Question: I have a table shown below that I would like to separate into two. The catch is the number of rows varies and I need the table to separate at the third row that contains the string 'CPT'. This row is not always the 10th row. The table is represented by the dataframe 'dfm'. I want to be able to create two new dataframes, one containing the rows above the third row containing 'CPT' and one containing the rows below the third row containing 'CPT'

I have the following code so far to identify all the rows and specifically the third row containing 'CPT' but I'm not sure if I'm on the right track.
'''
dfm.columns
i= dfm.index[dfm['LABEL(click to hide)'] == 'CPT'].tolist()
i
i[-1]
Filter_dfm = dfm[dfm.index.isin(i)]
Filter_dfm
'''
Edit:
I used the following code to split the dataframe, dfm, into multiple dataframes at the rows containing 'CPT'
'''
dfm.rename(columns = {'LABEL(click to hide)' : 'ExSD', '(I)' : 'Risk'}, inplace = True)
m = dfm.ExSD.str.contains('CPT').cumsum()
d = {f'dfm{i}': g for i, g in dfm.groupby(m)}
for k, v in d.items():
print(k)
print(v, end='
')
'''
Then to return the data frames I wanted I used
Input:
'''
d['dfm2']
'''
Output:
'''
ExSD Risk
1 CPT % Utilization Cumulative (With No New Charge) ...
2 05/1622:00 115.97 %
3 05/1700:45 37.3 %
4 05/1705:00 34.21 %
5 05/1712:00 22.27 %
6 05/1714:00 30.01 %
7 05/1716:00 33.93 %
8 05/1717:00 42.04 %
9 05/1718:00 46.48 %
'''
Input:
'''
d['dfm3']
'''
Output:
'''
ExSD Risk
10 CPT % Utilization Cumulative (With No New Charge) ...
11 05/1622:00 8.24 %
12 05/1700:45 53.05 %
13 05/1705:00 36.04 %
14 05/1712:00 21.21 %
15 05/1714:00 20.65 %
16 05/1716:00 21.13 %
17 05/1717:00 23.09 %
18 05/1718:00 23.46 %
'''
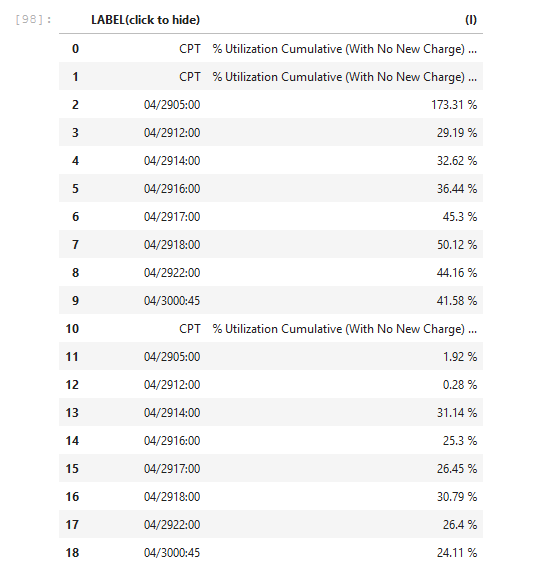
Answer: The answer has been revised because the requirement has been added for splitting with irregular number of lines. The modification is to find the index, which is supposed to be the header of the data frame, and split it using the numpy split function. Then use that split information to split in the original data frame, delete the rows that appear to be headers, and update the column names.
'''
mask = df[df['value1'] == 'CPT'].index.tolist()
mask
[0, 1, 10]
mask2 = np.array_split(df.index, np.array(mask))
mask2
[Int64Index([], dtype='int64'),
Int64Index([0], dtype='int64'),
Int64Index([1, 2, 3, 4, 5, 6, 7, 8, 9], dtype='int64'),
Int64Index([10, 11, 12, 13, 14, 15, 16, 17, 18], dtype='int64')]
df1 = df[df.index.isin(mask2[2])]
df2 = df[df.index.isin(mask2[3])]
df1.drop(df.index[1], inplace=True)
df2.drop(df.index[10], inplace=True)
df1.columns = df.iloc[0]
df2.columns = df.iloc[0]
'''
df1
| | CPT | % Utilization Cumulative(With No New Change) |
| | --- | -------------------------------------------- |
| 2 | 04/2905:00 | 173.31% |
| 3 | 04/2912:00 | 29.19% |
| 4 | 04/2914:00 | 32.62% |
| 5 | 04/2916:00 | 35.4% |
| 6 | 04/2917:00 | 45.3% |
| 7 | 04/2918:00 | 50.12% |
| 8 | 04/2922:00 | 44.16% |
| 9 | 04/3000:00 | 41.58% |